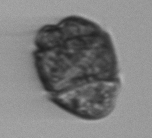
Label: Margalefidinium